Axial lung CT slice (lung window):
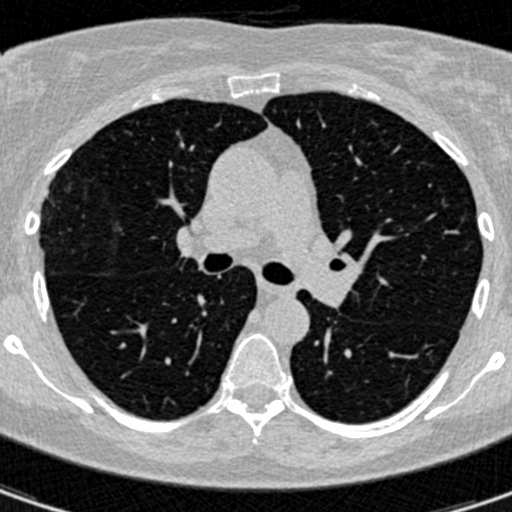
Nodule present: no